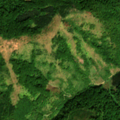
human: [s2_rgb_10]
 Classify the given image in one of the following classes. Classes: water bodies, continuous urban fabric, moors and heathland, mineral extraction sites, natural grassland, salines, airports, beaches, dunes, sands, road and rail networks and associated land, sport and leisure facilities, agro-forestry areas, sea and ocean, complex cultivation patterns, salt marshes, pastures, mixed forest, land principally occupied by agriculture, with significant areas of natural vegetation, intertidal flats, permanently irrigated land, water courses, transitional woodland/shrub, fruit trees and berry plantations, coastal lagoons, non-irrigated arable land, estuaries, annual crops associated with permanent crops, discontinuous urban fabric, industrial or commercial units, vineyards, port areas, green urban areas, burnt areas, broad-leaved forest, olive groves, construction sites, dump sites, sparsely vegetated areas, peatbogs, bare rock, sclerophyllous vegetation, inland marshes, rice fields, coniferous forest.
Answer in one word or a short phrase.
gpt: broad-leaved forest, natural grassland, transitional woodland/shrub